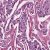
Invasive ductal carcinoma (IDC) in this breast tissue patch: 1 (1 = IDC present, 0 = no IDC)